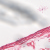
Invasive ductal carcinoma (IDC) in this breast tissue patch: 0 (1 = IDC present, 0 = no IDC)